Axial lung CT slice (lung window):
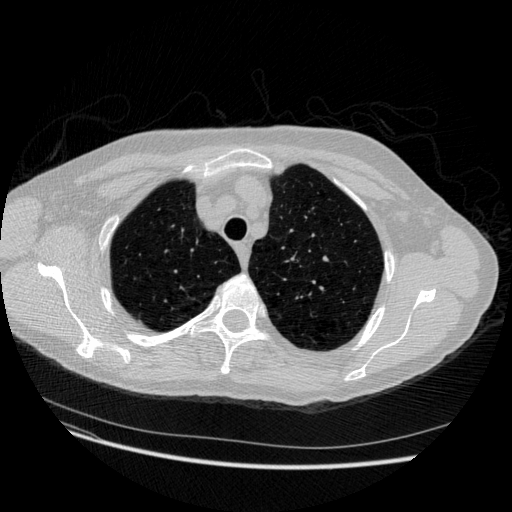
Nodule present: no